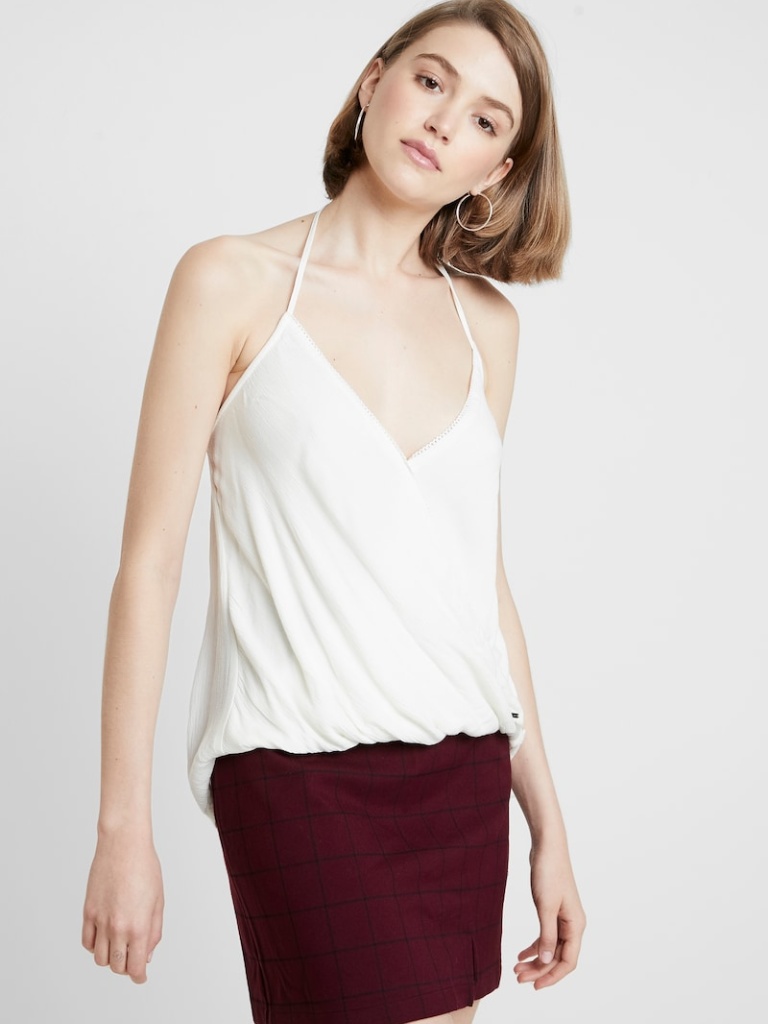
cotton loose sleeveless hip length Untucked halter camisole